Question: I am trying to add For steps and Value to jQuery UI Slider at <URL> to be look like this image

so I have 4 steps and he slider handler ONLY sits on one of those values(Not Between) I already tried this methis form jQuery UI documentation
'''
$( "#slider" ).slider({ step: 4 });
var step = $( "#slider" ).slider( "option", "step" );
$( "#slider" ).slider( "option", "step", 4 );
'''
but it didn't work I also tried
'''
$(function() {
$( "#slider" ).slider({ range: "min",
min: 1000,
max: 7000,
value: 1000});
});
'''
again no success! can you please let me know how I can achieve this? Thanks
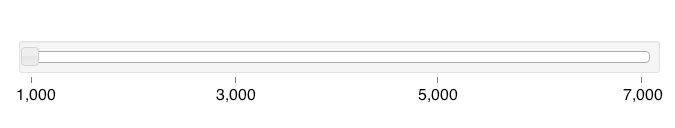
Answer: Your step option setting should be the difference between values, not the number of steps:
'''
$(function () {
$("#slider").slider({
range: "min",
min: 1000,
max: 7000,
value: 1000,
step:2000
});
});
'''
<URL>